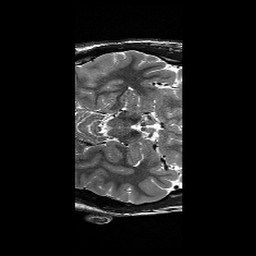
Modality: T2w
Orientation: axial
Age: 30
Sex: male
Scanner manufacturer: siemens
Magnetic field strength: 3 T
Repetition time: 6.1 s
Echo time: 0.104 s